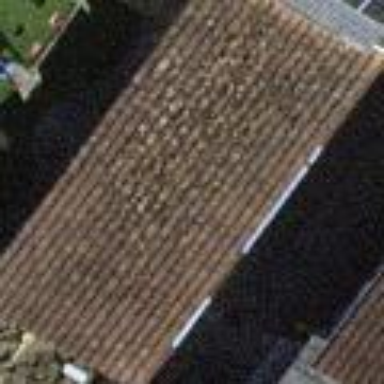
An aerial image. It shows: Shed building.